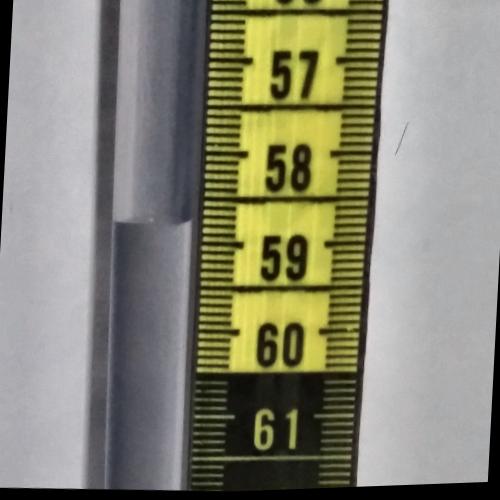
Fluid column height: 58.7 cm